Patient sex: M
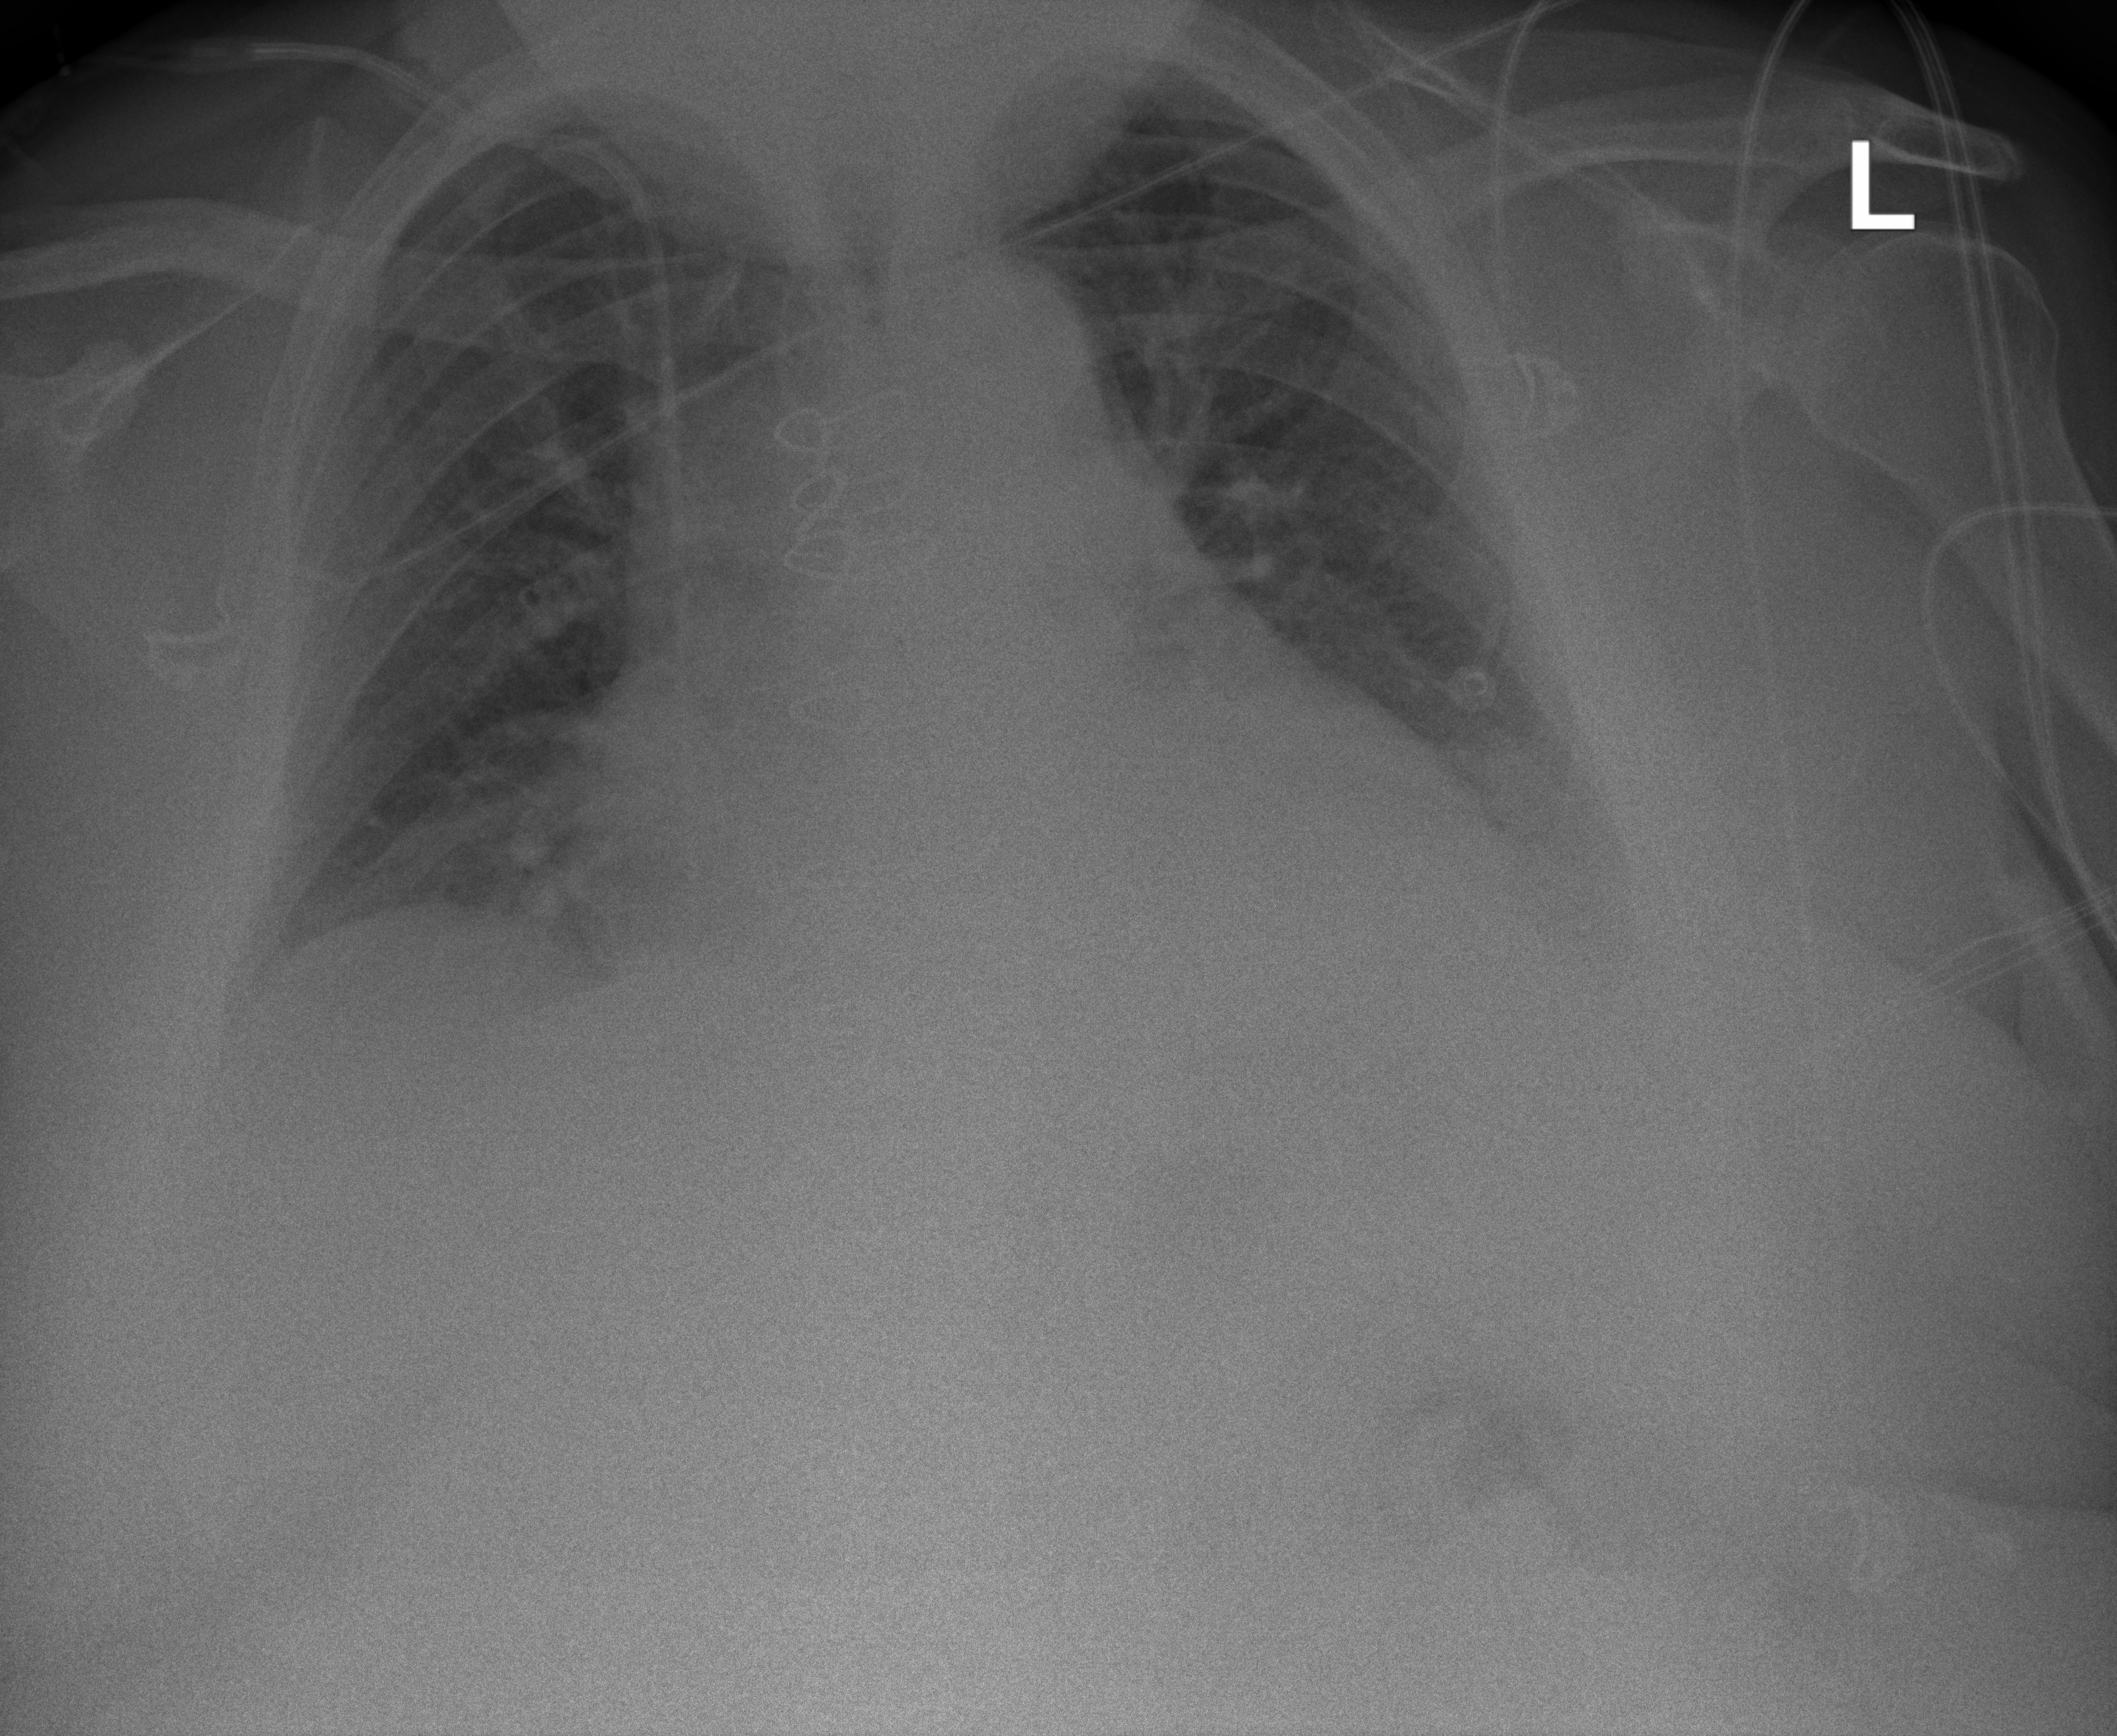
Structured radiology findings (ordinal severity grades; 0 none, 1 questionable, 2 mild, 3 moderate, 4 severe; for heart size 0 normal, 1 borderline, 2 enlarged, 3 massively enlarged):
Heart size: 2
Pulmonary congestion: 2
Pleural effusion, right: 2
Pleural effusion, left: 2
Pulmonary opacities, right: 2
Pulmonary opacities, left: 2
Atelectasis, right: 2
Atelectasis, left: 2